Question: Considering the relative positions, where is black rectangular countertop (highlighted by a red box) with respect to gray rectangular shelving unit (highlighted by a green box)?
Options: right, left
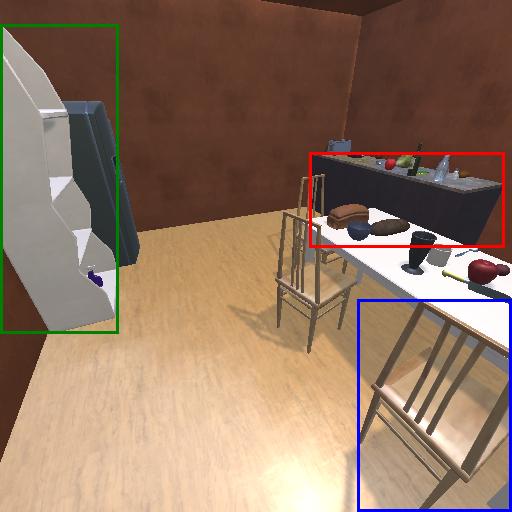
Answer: right